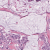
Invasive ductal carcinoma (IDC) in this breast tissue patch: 1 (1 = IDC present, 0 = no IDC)